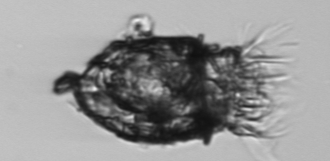
Label: Stenosemella_pacifica